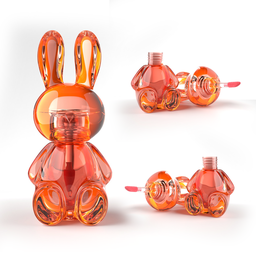
Label: tools